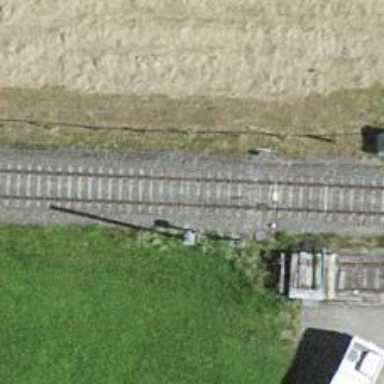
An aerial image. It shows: Single railway track with electrified contact line.